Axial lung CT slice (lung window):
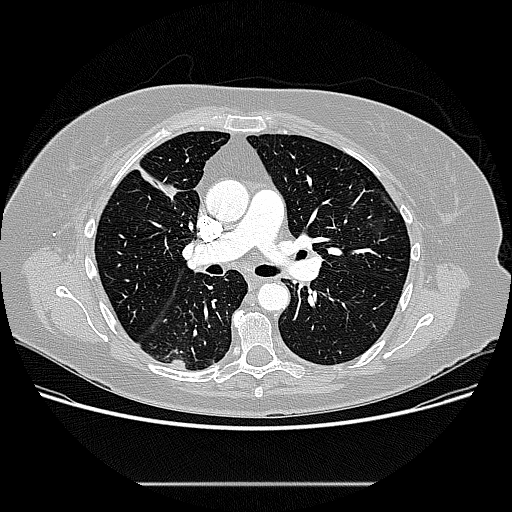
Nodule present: yes
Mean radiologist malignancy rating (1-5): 3